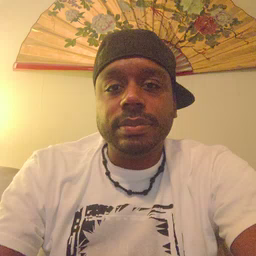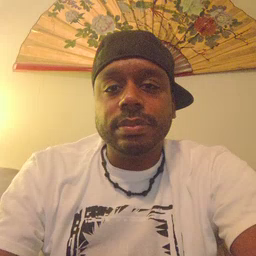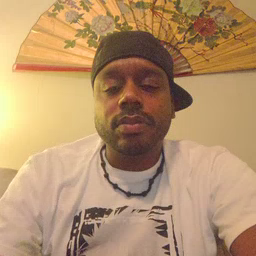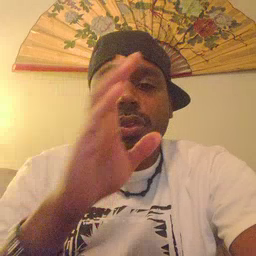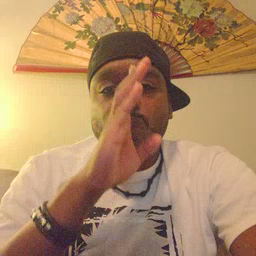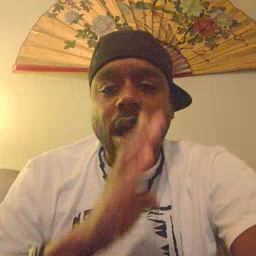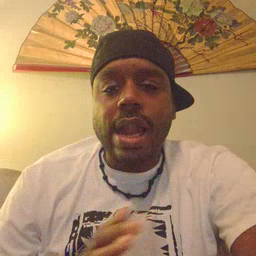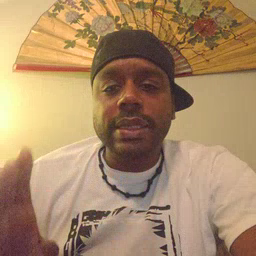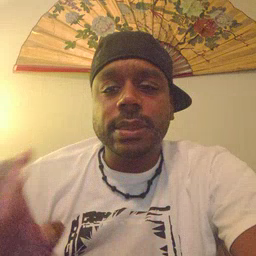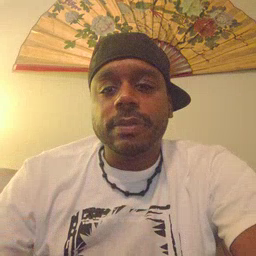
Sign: quiet